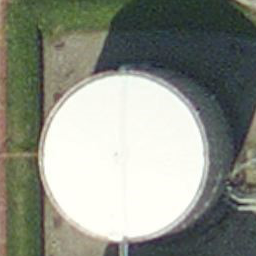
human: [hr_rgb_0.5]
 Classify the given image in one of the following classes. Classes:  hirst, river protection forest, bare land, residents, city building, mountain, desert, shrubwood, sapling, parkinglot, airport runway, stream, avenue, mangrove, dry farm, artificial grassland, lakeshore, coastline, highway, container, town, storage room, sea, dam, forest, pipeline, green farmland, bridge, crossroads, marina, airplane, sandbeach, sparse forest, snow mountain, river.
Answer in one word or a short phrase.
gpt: storage room